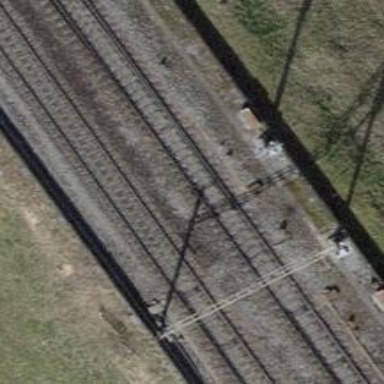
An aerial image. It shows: Railway switch.